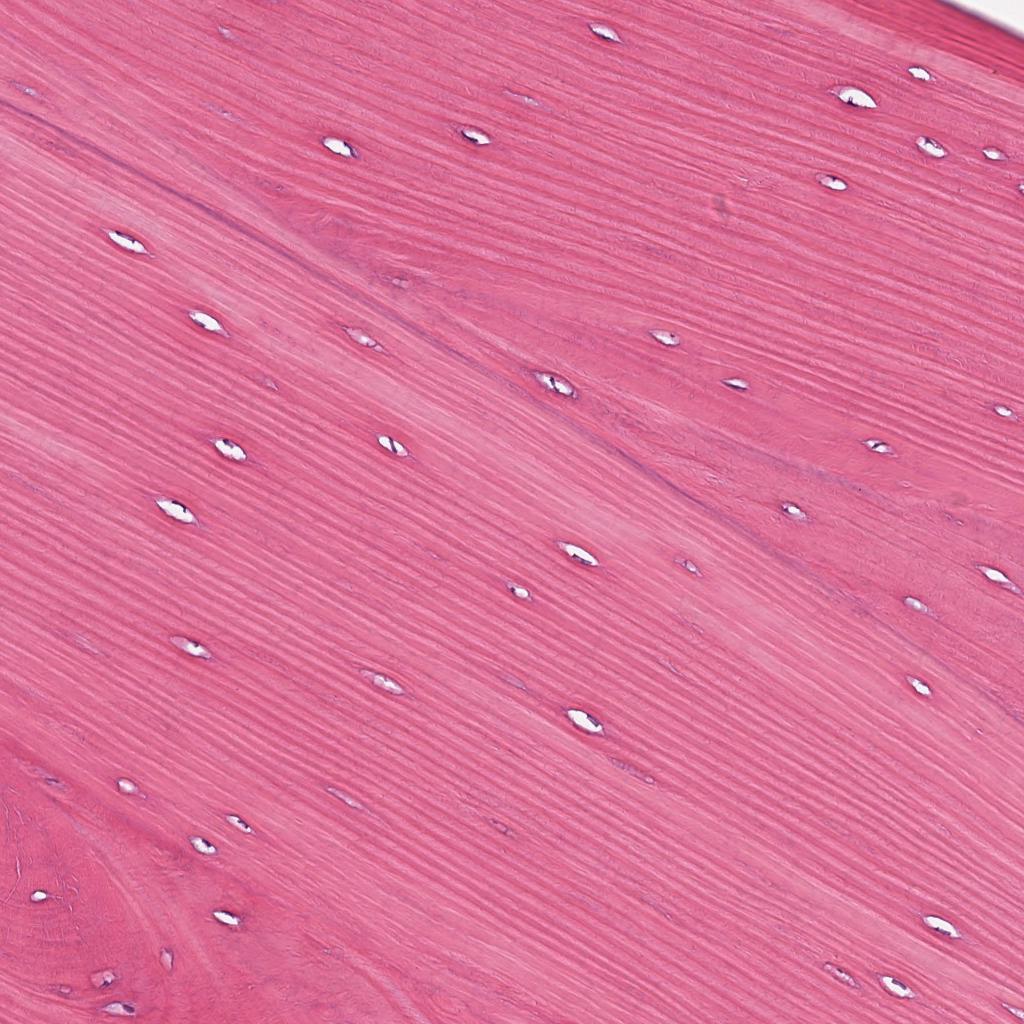
Label: Non-Tumor